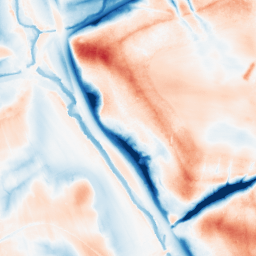
Category: edge_preserving
Decomposition family: guided
Decomposition parameters: radius: 16
eps: 1
Upsampling method: quartic
Upsampling parameters: scale: 8
Upsampling scale: 8